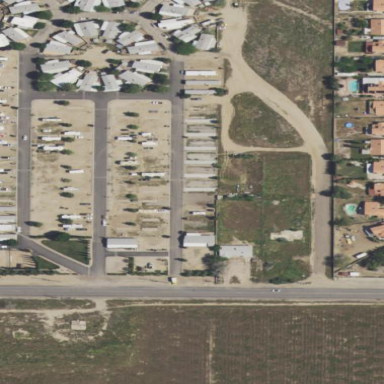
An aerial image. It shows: Residential area known as trailer park.